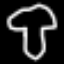
Label: mushroom